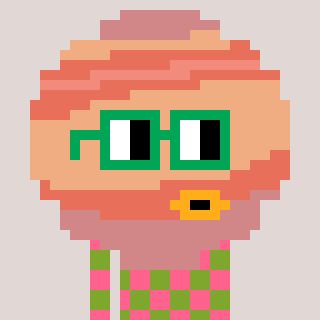
a pixel art character with square green glasses, a jupiter-shaped head and a slimegreen-colored body on a warm background